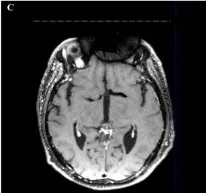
(A-C) Postoperative follow-up magnetic resonance imaging.
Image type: radiology (mri)